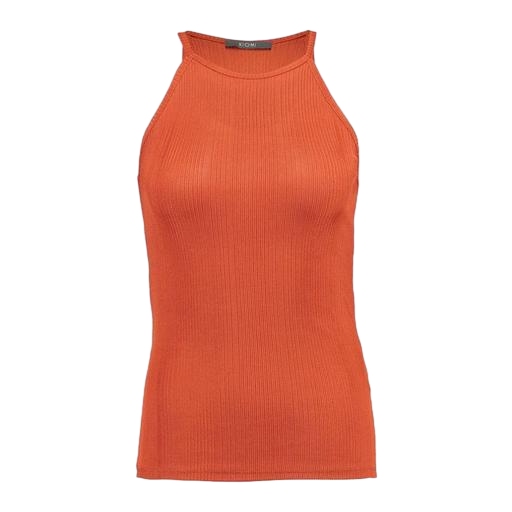
orange tank top, orange tara tank, multicolor vero moda rust high neck blouse, white background